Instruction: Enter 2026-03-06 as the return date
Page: home
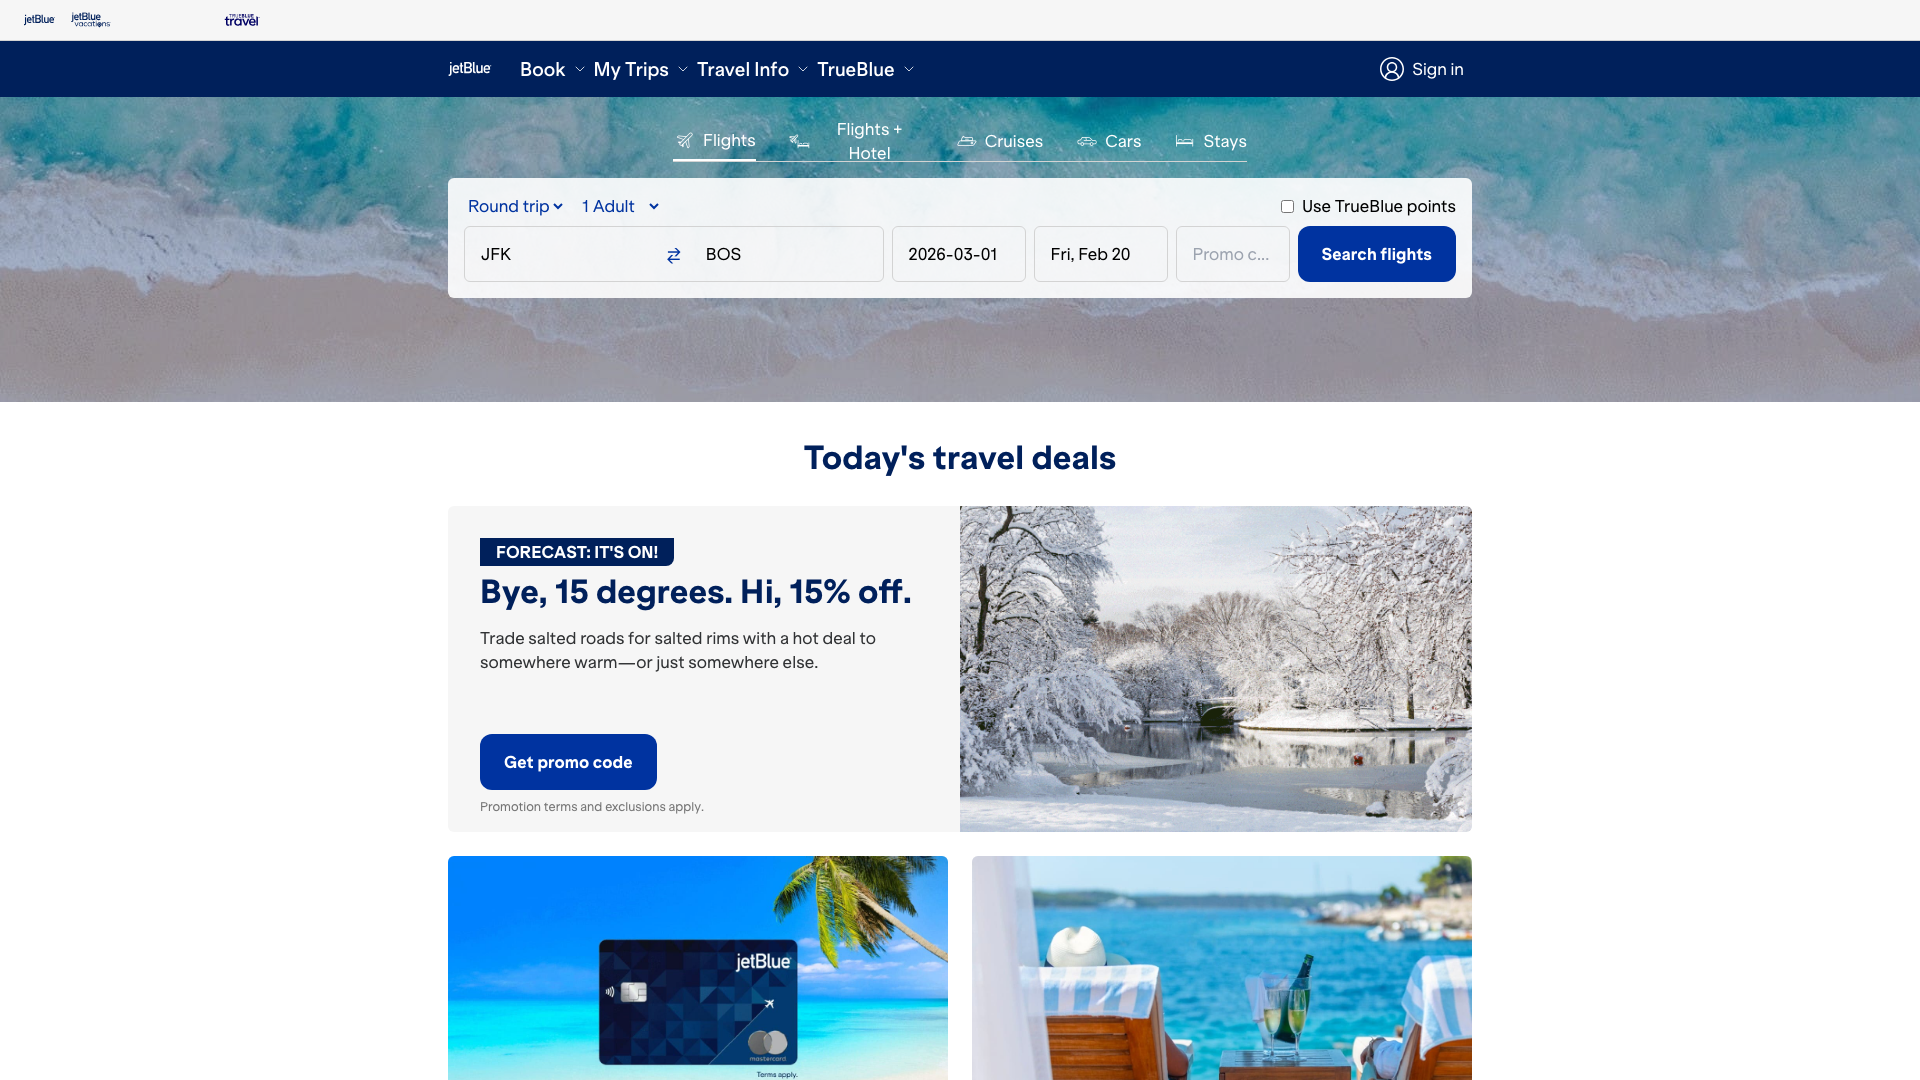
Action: type